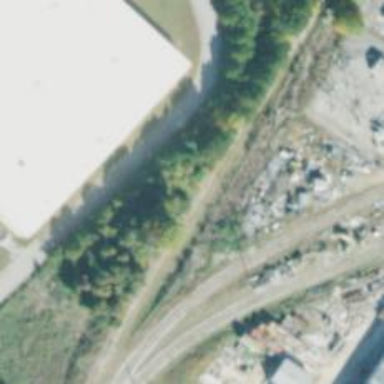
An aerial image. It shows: Abandoned spur railway.